Question: I have two div's inside a parent div. I want to place the divs so that the div 1 position is absolute at 'bottom:0' of parent div, and the div 2 is always on the top of the div 1.
I am using absolute position to place the divs. However the problem is that the div 1 has variable height. How can I place the div 2 on the top of the div 1 in that case?
Please see the attached image:

I am trying this, but it does not work:
'''
<div class="box">
<div class="wrap">
<div class="box2">box 2</div>
<div class="box1">box1</div>
</div>
</div>
'''
'''
.box{
width: 200px;
height: 200px;
background: green;
position: relative;
}
.wrap{
position: absolute;
bottom: 0;
border: 1px solid blue;
}
.box1{
background: yellow;
height: 50px;
position: relative;
}
.box2{
background: red;
position: absolute;
top: 0;
}
'''
<URL>
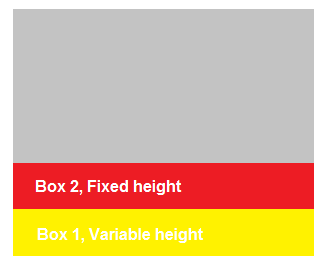
Answer: You're almost there.
Try this - basically removing the positions from the boxes, and setting the width on '.wrap':
'''
.wrap{
position: absolute;
bottom: 0; left:0;right:0;
border: 1px solid blue;
}
.box1{
background: yellow;
}
.box2{
background: red;
}
'''
Example: <URL>